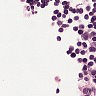
Metastatic tissue present: no